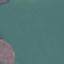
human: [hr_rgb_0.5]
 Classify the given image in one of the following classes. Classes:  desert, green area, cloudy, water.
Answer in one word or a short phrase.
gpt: water